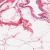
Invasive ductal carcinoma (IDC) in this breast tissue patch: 0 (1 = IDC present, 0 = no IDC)